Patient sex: F
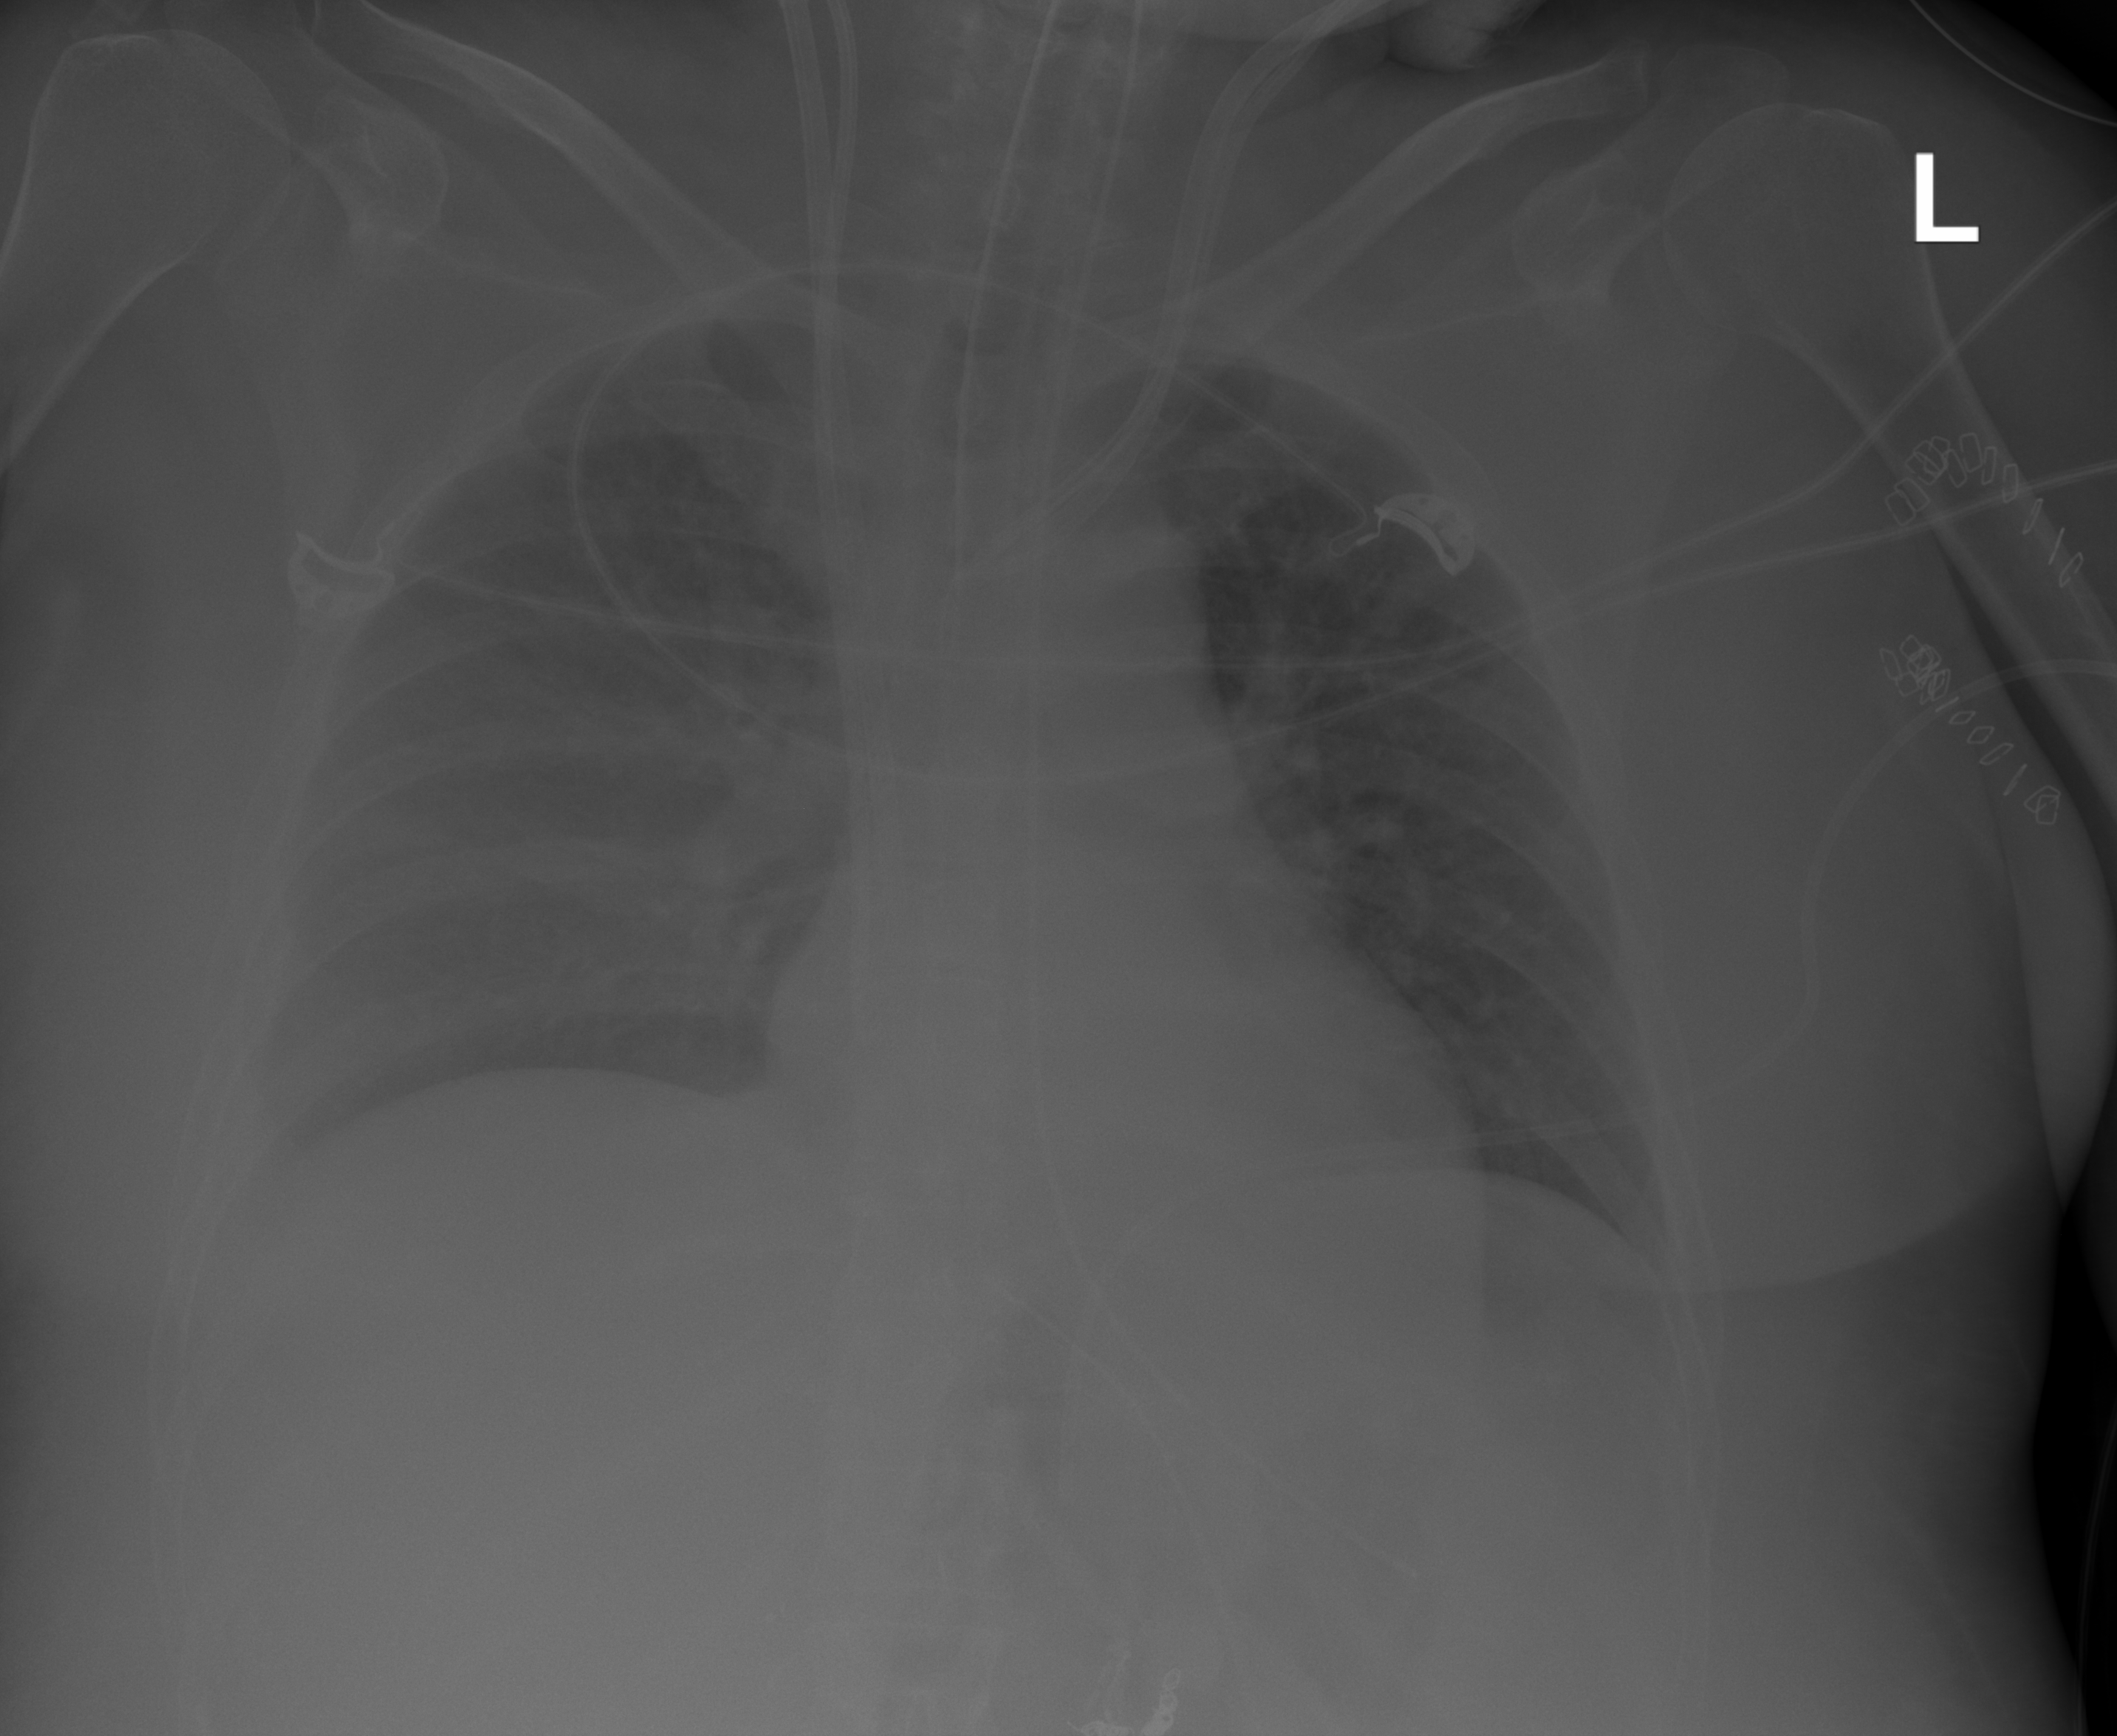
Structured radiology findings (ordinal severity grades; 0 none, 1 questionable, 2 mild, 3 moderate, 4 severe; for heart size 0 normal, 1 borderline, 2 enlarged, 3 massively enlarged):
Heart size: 0
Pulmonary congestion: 0
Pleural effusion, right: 2
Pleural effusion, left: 0
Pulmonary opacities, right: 2
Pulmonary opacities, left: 0
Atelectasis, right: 2
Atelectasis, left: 0